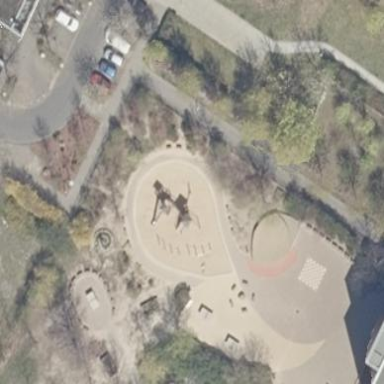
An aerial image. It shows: Playground area for leisure activities on the land.